Field crop: maize
Growth stage: 2
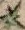
Species: atriplex